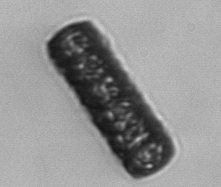
Label: Paralia_sulcata